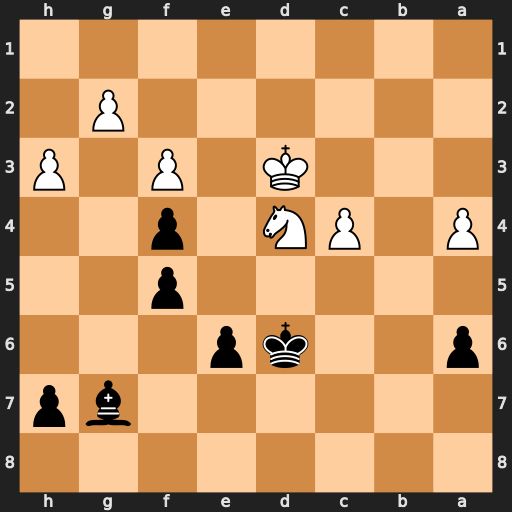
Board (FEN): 8/6bp/p2kp3/5p2/P1PN1p2/3K1P1P/6P1/8
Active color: b
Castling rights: -
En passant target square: -
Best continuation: Bxd4 Kxd4 e5+